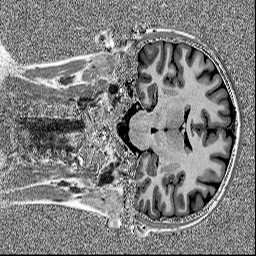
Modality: MP2RAGE
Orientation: coronal
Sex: female